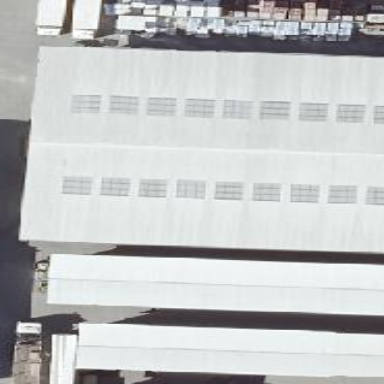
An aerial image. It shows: View of roof of building.